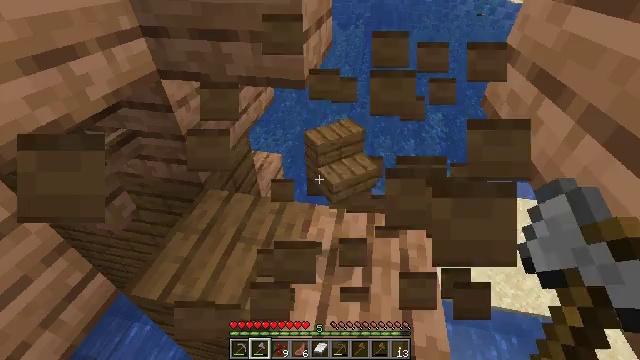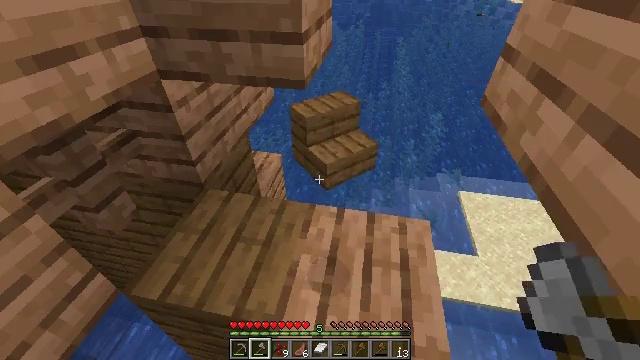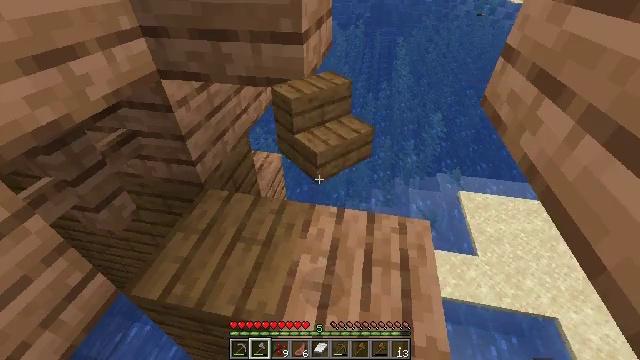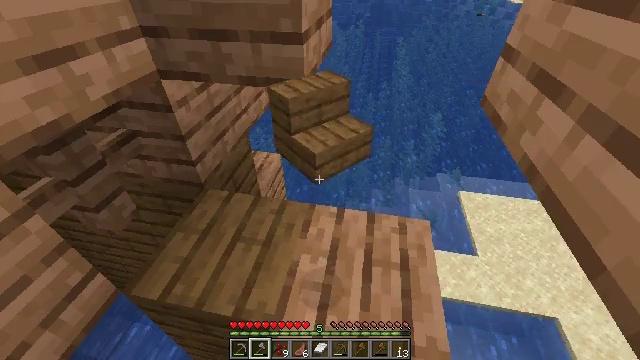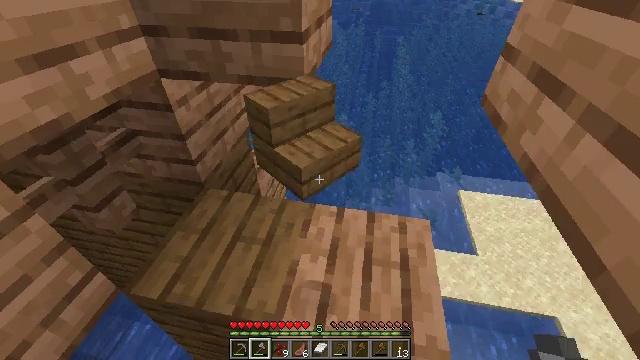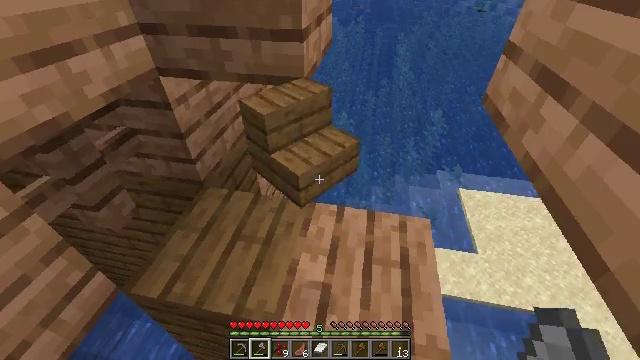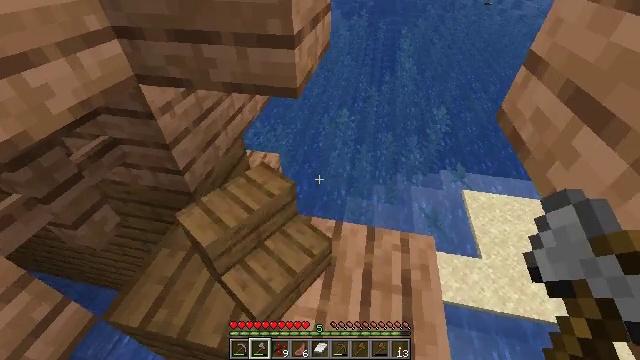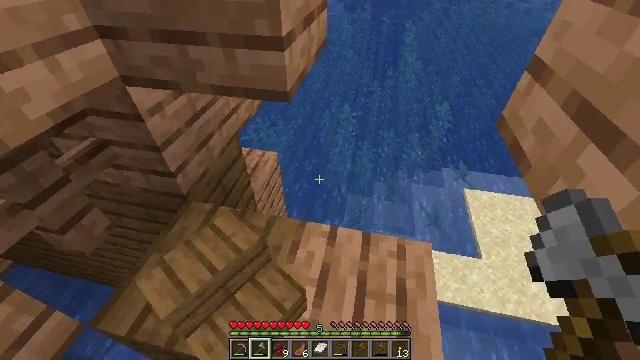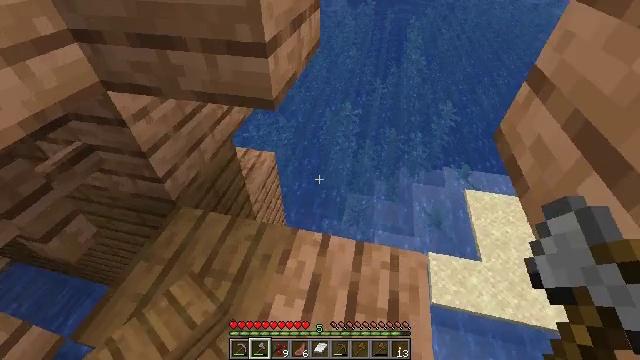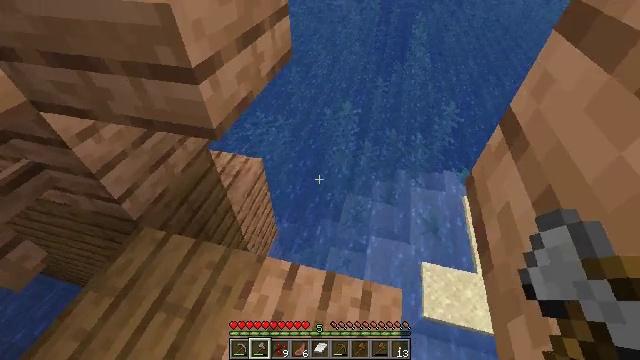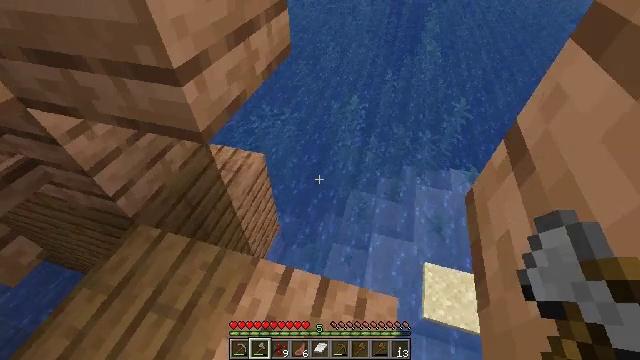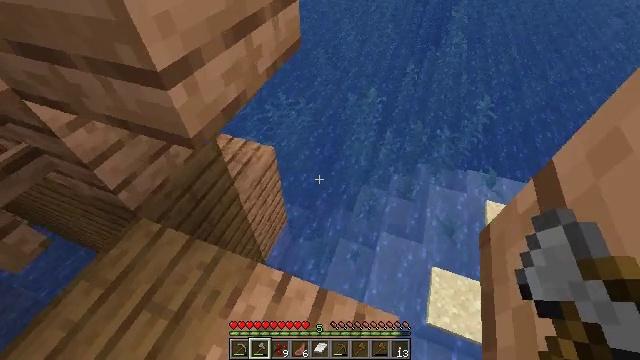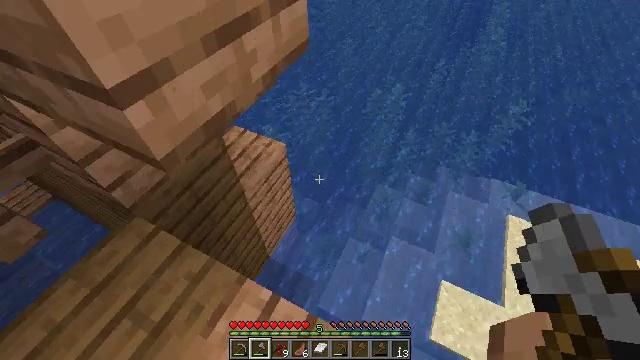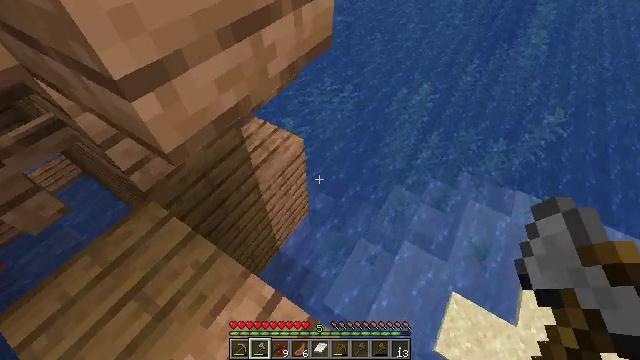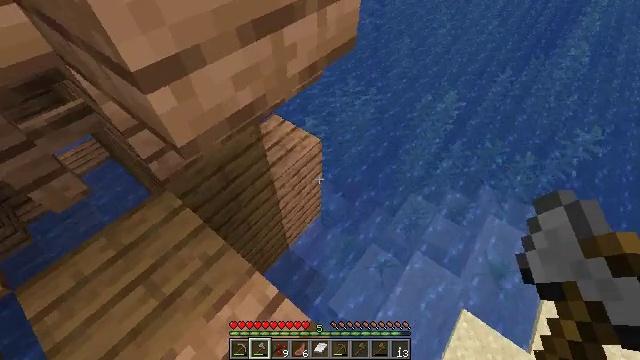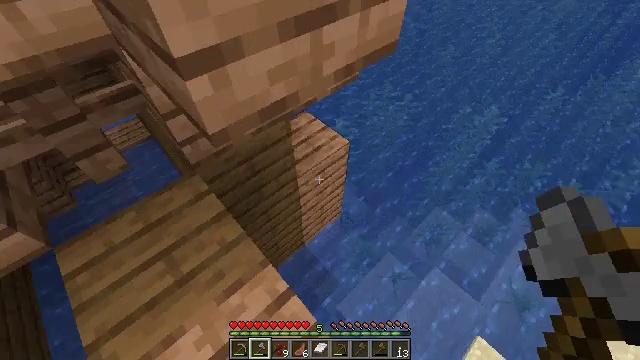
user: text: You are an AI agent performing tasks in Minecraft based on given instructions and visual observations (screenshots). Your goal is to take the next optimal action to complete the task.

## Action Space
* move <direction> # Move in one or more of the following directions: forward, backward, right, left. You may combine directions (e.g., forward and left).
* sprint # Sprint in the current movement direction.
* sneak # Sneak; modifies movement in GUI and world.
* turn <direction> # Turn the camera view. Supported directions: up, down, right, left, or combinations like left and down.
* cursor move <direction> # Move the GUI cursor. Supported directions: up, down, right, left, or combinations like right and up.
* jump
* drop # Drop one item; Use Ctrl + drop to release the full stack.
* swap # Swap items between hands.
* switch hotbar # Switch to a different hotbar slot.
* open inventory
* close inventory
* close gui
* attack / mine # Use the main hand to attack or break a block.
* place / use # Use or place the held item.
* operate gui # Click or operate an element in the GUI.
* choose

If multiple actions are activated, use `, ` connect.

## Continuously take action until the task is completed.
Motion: motion action
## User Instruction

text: Harvest spruce planks for building.
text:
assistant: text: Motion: attack / mine
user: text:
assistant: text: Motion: no_op
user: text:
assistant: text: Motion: no_op
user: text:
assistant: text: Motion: no_op
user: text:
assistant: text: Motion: move forward
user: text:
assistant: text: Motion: move forward and move right, turn down
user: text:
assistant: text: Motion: move forward and move right, turn down
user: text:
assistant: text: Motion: move forward and move right
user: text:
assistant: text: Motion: move forward and move right, turn left
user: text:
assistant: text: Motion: move forward and move right, turn left and down
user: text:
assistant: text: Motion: move forward and move right, turn left and down
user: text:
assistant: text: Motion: turn left and down
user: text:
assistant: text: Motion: turn left and down
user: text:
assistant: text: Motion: turn left
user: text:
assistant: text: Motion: turn left
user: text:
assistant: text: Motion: turn left
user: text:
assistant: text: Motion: turn left and up
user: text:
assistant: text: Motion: turn left and up
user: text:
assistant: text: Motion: turn left and up
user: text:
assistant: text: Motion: turn left and up
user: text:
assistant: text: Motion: turn left and up
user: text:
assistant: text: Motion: turn left and up
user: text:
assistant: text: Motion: turn left and up
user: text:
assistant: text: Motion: turn left and up
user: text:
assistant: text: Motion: turn left and up
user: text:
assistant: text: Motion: turn left and up
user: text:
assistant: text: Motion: turn left
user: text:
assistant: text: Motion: turn left
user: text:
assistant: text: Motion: turn left
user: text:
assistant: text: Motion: turn left and down